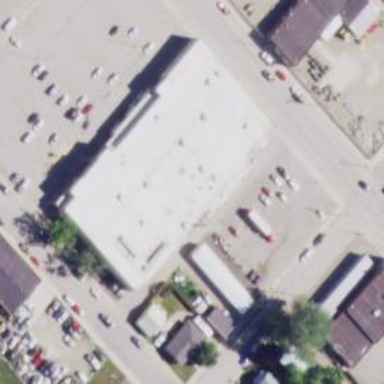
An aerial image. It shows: Supermarket.